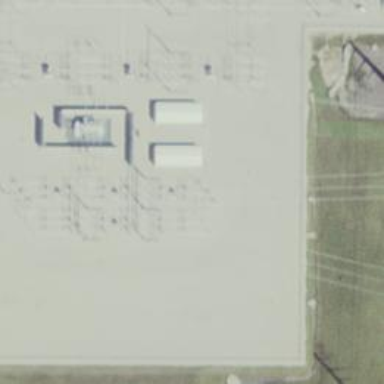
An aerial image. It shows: Switch for power supply.